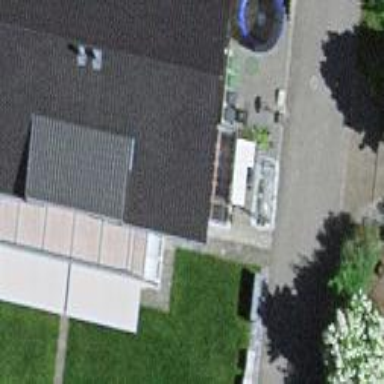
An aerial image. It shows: Residential building.